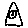
Label: triangle